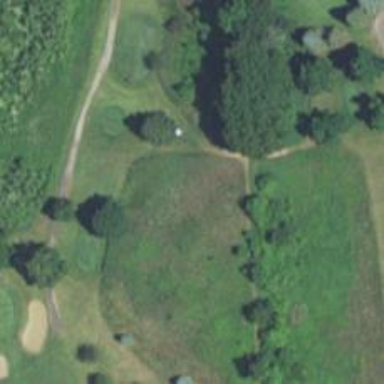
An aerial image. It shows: Path designated for golf carts.